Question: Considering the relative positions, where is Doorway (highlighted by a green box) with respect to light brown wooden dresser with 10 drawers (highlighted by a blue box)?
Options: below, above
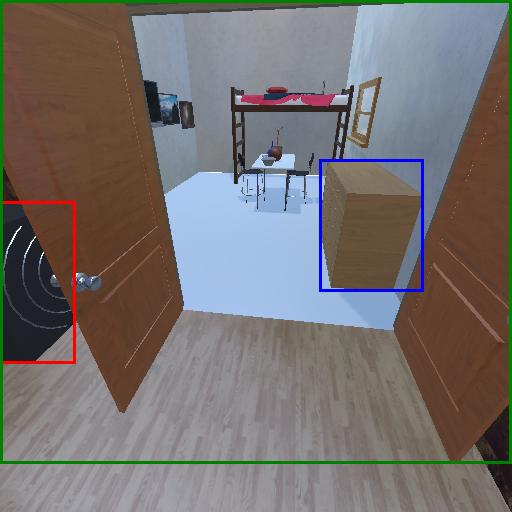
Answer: below